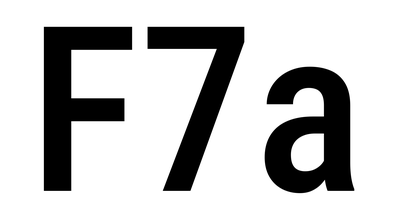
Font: Roboto_Condensed_Medium